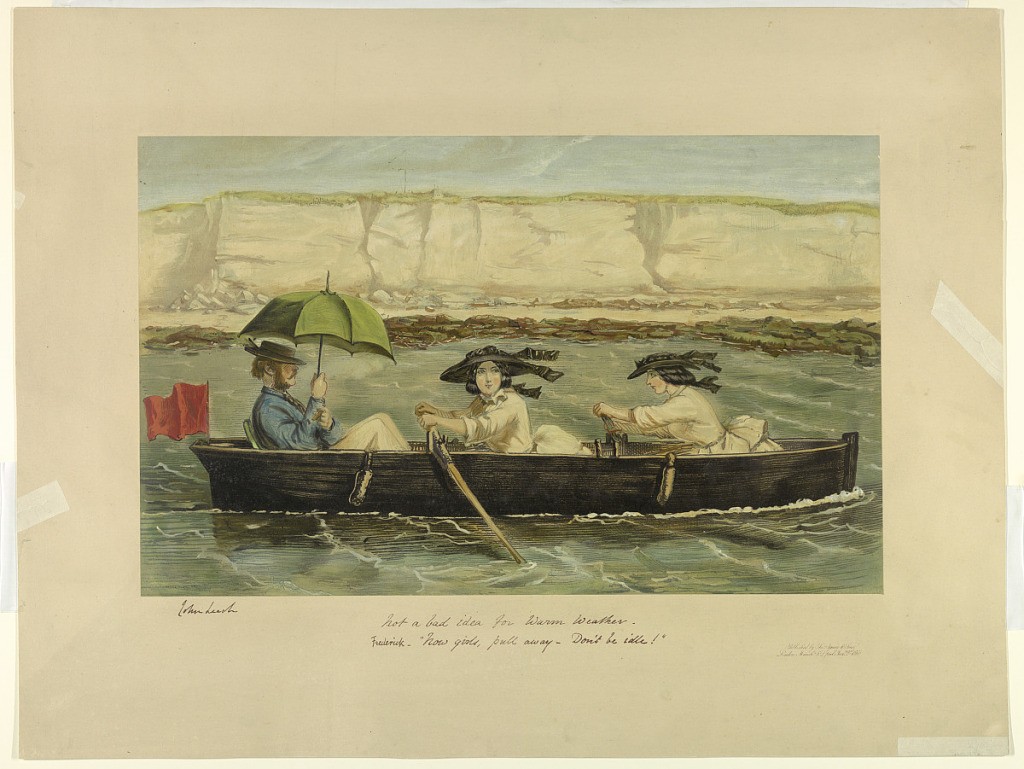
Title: Not a Bad Idea for Warm Weater (Proof)
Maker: John Leech, English, 1817 - 1864
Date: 1865
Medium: Chromolithograph on paper, mounted on heavy paper
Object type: Chromolithograph
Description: Two girls rowing a rowboat, while a young man in the stern sits under a green umbrella. Sand bluffs beyond. Title and comment, artist's and publisher's names and date below.